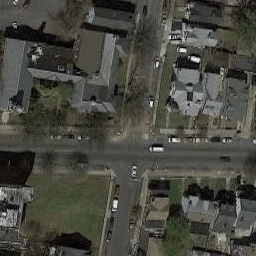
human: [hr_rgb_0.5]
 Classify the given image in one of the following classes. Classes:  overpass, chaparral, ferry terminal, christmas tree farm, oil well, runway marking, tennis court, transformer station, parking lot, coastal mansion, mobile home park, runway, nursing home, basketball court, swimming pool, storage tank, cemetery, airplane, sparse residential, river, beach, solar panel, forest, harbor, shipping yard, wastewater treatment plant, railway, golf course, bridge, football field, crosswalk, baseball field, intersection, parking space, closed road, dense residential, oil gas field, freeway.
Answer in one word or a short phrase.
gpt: intersection